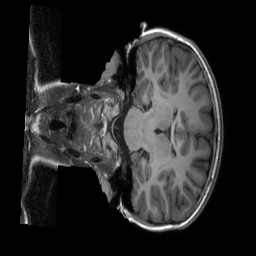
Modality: T1w
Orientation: coronal
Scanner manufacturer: siemens
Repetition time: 2.3 s
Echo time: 0.00229 s